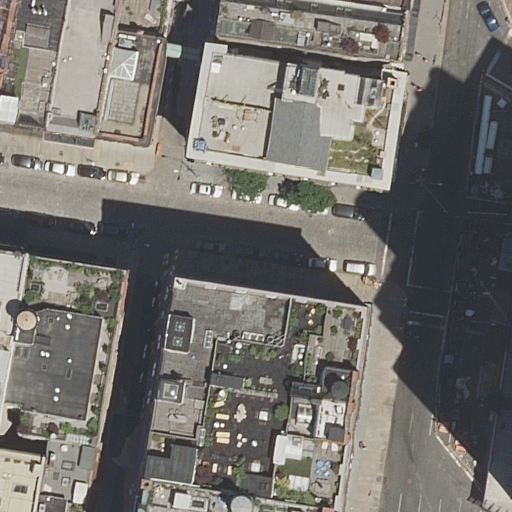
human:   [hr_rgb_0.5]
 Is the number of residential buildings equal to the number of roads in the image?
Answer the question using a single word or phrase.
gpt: no

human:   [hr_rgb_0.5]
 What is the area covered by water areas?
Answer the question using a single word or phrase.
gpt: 0m2

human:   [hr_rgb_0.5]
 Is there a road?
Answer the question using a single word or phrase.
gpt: yes

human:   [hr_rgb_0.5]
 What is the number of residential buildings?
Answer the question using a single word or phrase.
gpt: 14

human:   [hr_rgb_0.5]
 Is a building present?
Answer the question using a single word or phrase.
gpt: yes

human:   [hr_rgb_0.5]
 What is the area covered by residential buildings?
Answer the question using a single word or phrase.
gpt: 4685m2

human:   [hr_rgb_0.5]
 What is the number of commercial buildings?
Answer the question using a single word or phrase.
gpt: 0

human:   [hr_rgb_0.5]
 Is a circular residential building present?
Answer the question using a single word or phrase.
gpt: no

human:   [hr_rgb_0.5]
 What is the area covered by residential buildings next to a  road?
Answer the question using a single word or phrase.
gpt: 4685m2

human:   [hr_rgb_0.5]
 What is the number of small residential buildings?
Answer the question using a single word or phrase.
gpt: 6

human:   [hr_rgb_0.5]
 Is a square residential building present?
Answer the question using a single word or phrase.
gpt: no

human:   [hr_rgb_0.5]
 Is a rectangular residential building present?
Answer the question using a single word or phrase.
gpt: yes

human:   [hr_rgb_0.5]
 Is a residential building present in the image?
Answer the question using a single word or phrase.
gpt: yes

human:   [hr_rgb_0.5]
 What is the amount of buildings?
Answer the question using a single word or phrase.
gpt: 14

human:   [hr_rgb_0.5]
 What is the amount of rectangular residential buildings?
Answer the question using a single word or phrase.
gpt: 11

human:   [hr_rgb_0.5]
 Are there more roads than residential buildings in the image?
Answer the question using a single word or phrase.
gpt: no

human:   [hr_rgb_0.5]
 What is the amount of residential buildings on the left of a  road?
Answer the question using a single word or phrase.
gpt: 14

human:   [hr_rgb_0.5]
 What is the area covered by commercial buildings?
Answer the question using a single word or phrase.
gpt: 0m2

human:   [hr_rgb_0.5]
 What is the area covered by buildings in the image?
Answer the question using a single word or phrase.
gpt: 4685m2

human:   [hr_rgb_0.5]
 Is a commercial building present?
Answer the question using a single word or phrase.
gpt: no

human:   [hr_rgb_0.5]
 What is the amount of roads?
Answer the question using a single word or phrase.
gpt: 6

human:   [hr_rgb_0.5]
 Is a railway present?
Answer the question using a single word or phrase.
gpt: no

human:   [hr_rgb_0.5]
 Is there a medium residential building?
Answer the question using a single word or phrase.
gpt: yes

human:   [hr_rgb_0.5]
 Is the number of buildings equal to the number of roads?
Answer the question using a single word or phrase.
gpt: no

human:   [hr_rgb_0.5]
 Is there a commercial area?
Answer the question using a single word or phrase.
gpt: no

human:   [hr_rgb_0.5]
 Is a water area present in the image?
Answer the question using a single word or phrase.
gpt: no

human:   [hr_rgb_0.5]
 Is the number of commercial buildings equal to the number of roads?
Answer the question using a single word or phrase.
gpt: no

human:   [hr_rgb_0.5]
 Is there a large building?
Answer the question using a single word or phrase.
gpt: yes

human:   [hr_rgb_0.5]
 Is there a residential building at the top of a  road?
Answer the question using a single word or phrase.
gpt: yes

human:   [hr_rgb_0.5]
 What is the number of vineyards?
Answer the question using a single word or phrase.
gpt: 0

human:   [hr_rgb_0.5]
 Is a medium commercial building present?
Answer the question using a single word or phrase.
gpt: no

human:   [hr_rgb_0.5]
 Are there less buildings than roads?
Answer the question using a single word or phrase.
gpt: no

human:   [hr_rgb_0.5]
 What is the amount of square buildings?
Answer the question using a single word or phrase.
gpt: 0

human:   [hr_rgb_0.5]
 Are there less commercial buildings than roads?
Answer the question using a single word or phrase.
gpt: yes

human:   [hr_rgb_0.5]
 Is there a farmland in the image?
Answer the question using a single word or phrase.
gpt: no

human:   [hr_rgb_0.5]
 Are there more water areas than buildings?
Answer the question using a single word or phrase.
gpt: no

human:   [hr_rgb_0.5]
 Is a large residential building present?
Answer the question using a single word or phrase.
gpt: yes

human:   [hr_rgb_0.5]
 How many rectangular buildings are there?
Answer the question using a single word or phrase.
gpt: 11

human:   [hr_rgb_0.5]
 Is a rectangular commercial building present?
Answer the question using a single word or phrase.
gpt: no

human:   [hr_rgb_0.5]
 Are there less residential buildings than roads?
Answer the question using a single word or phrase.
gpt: no

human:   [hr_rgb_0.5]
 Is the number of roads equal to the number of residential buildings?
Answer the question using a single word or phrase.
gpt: no

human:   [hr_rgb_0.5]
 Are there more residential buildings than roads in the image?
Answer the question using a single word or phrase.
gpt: yes

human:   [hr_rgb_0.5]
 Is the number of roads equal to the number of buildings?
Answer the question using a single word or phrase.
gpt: no

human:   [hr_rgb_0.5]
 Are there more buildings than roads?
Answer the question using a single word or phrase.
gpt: yes

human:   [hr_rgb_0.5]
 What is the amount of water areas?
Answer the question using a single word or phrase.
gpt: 0

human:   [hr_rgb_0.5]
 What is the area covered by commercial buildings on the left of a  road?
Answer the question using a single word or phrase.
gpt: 0m2

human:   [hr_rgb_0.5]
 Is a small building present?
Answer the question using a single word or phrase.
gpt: yes

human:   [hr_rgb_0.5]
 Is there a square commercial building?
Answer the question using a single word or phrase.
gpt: no

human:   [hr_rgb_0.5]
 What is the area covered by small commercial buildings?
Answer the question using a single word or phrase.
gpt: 0m2

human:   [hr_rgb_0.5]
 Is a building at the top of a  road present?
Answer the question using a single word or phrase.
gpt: yes

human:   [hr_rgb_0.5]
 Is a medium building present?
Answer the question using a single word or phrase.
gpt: yes

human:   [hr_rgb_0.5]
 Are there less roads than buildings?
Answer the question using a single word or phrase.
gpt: yes

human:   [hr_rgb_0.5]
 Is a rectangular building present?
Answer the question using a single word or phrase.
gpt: yes

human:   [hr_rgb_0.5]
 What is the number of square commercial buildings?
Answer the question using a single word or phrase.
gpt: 0

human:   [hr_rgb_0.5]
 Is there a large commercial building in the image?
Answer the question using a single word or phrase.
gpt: no

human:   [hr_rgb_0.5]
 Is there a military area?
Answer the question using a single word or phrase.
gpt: no

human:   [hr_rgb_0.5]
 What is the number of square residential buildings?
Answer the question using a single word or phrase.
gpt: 0

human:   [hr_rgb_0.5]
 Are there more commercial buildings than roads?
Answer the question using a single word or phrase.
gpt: no

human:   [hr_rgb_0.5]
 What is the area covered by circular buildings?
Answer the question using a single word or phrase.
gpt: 0m2

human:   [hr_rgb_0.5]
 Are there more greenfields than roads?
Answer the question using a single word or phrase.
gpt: no

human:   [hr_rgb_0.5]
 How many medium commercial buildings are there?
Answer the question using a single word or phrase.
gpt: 0

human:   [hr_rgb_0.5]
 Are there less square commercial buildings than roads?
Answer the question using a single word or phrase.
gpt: yes

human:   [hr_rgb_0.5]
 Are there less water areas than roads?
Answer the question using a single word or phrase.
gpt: yes

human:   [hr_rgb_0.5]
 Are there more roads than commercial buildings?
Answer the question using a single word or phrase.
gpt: yes